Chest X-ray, PA view. Patient: 46 years old, sex F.
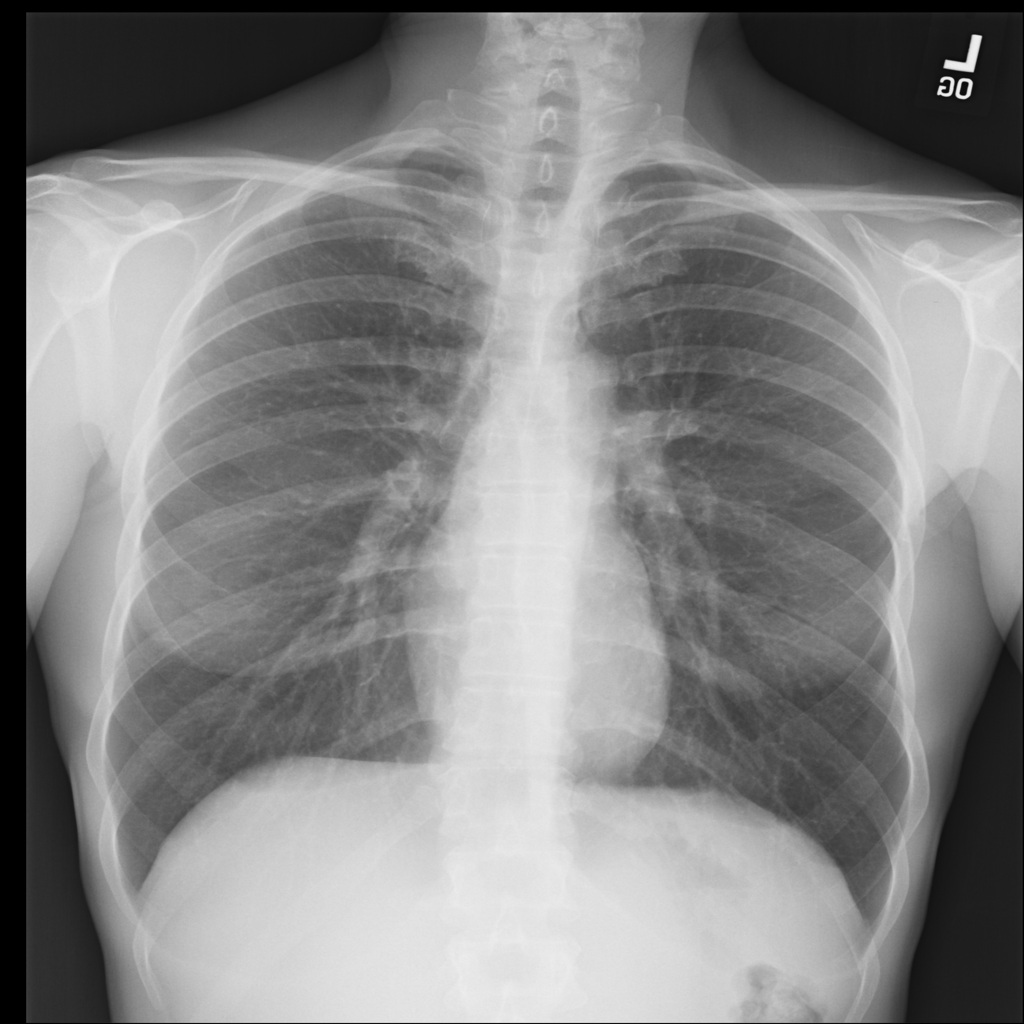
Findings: No Finding